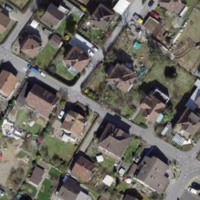
EUNIS habitat code: 54
Species observed at this site:
Lactuca perennis